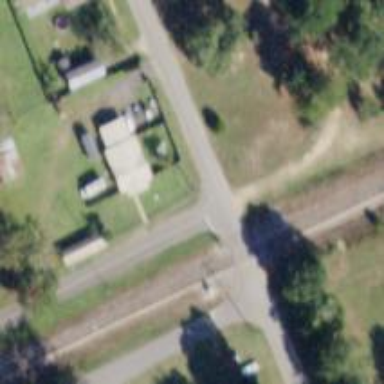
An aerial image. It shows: Level crossing with lights on the railway.